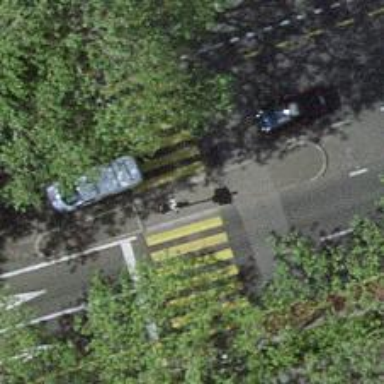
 featuring cycle lane and trolley wires."